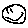
Label: smiley face